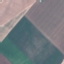
Land use / land cover class: AnnualCrop